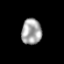
Tissue: prostate
Cell type: T cells
Senescence score: 0.7222
Nuclear area (px): 509
Mean DAPI intensity: 165.639